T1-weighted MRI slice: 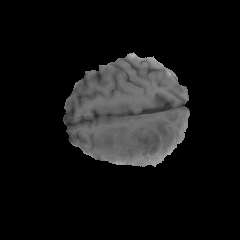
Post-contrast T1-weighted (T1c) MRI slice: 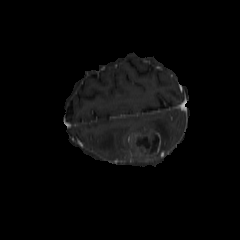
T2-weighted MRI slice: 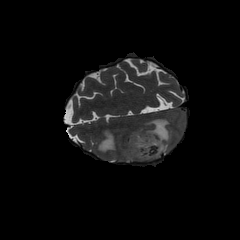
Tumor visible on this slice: yes